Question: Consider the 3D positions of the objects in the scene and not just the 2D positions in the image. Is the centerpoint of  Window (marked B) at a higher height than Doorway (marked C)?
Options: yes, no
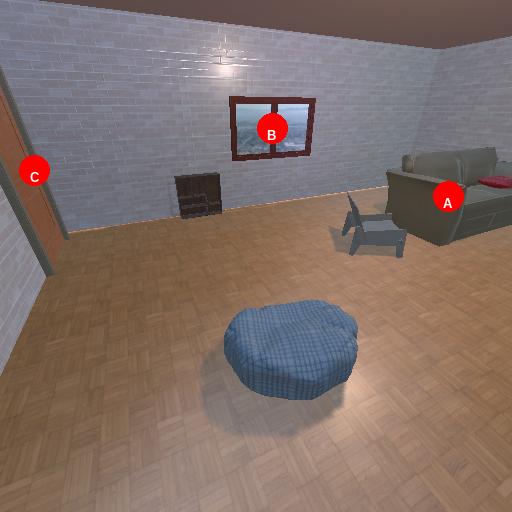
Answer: yes